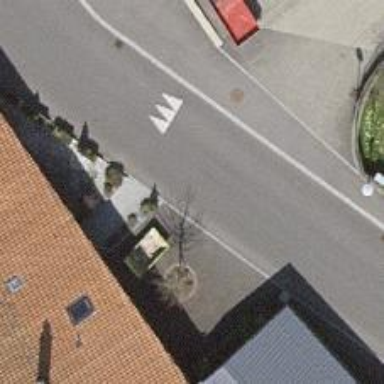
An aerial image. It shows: Residential road.